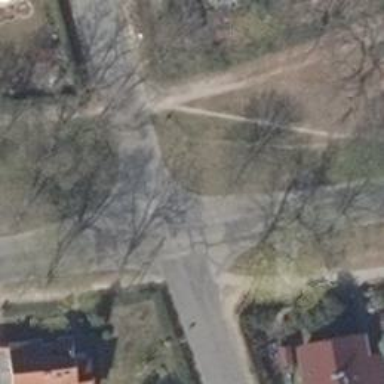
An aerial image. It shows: Residential road with sidewalk on the left.